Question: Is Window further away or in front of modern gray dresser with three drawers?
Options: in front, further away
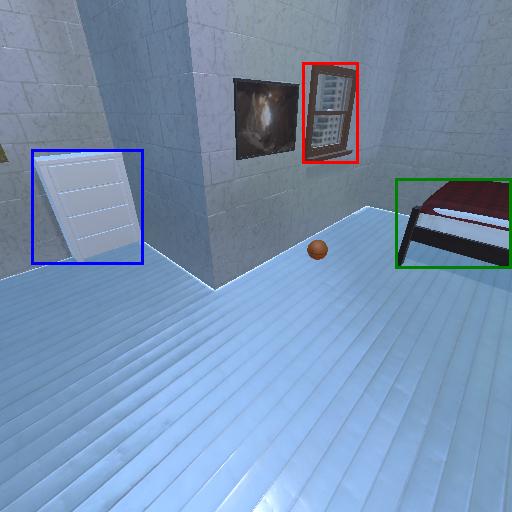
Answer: in front